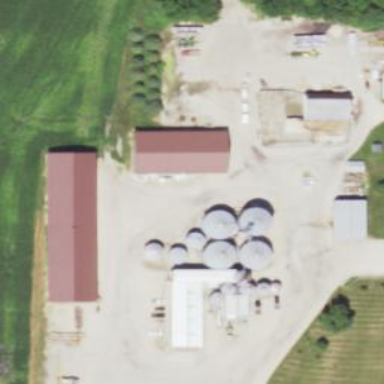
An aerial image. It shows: Silo.